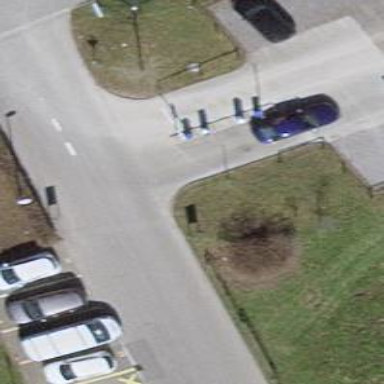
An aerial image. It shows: Road serving as parking aisle.